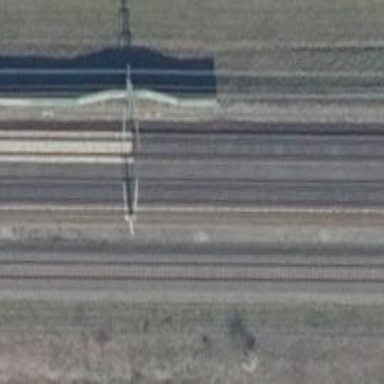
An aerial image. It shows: Milestone along the railway track with catenary mast.